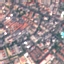
Label: Residential